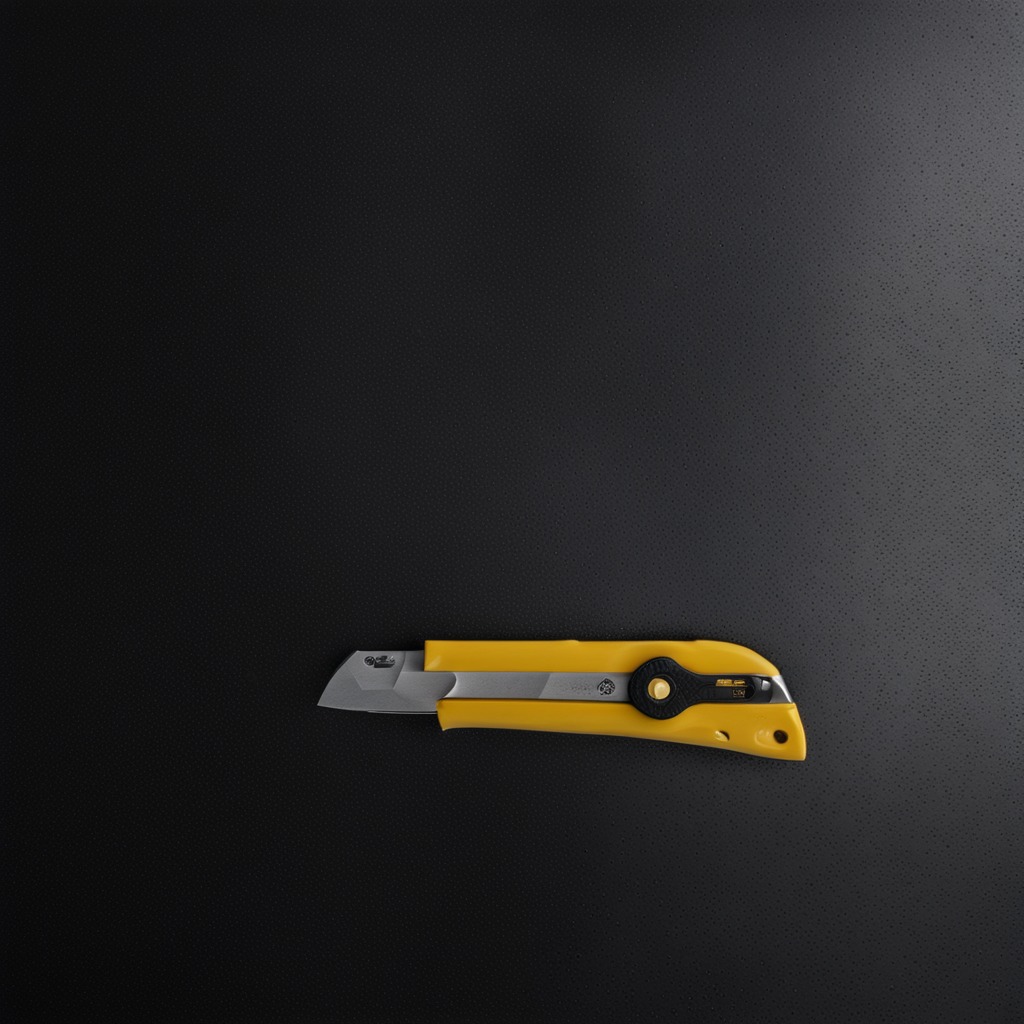
A utility knife lies on the clean granite tabletop covered with a black rubber mat inside a workshop at night dim ambient light soft shadows worn but beneath the mat